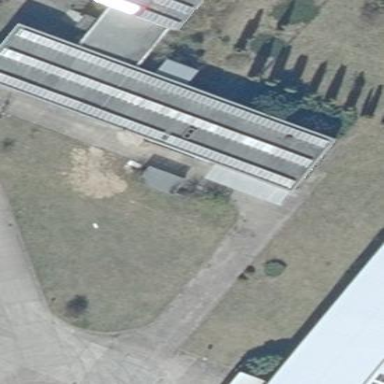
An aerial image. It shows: Industrial building.